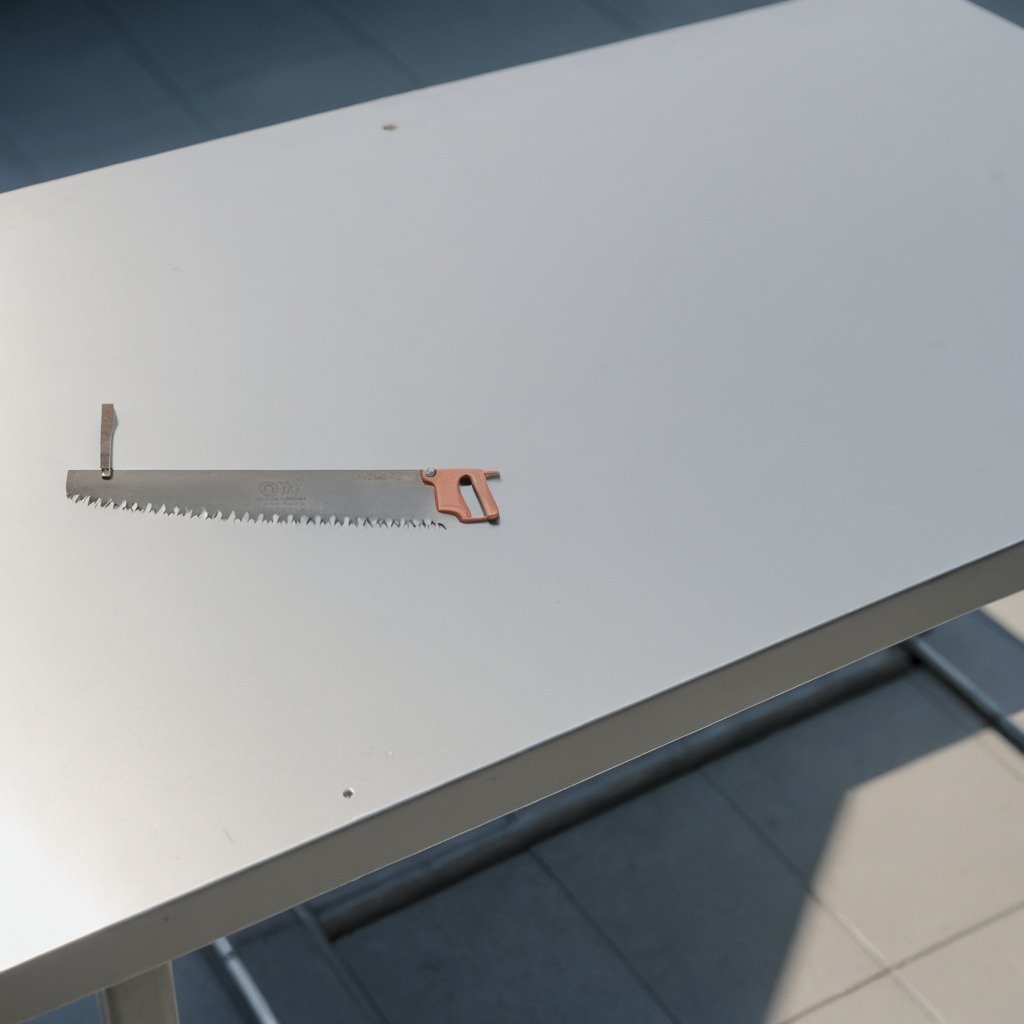
A handheld metal saw is lying on the utility table.